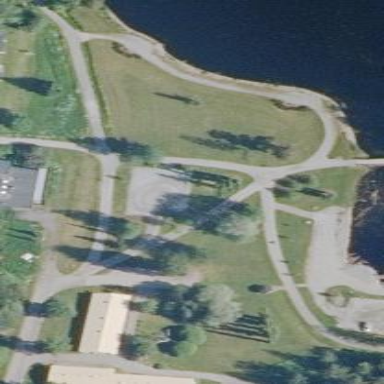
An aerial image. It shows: Park.